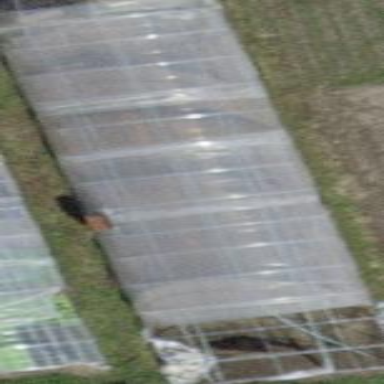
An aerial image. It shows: Greenhouse.